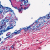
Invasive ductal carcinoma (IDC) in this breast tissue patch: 0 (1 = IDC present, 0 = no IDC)